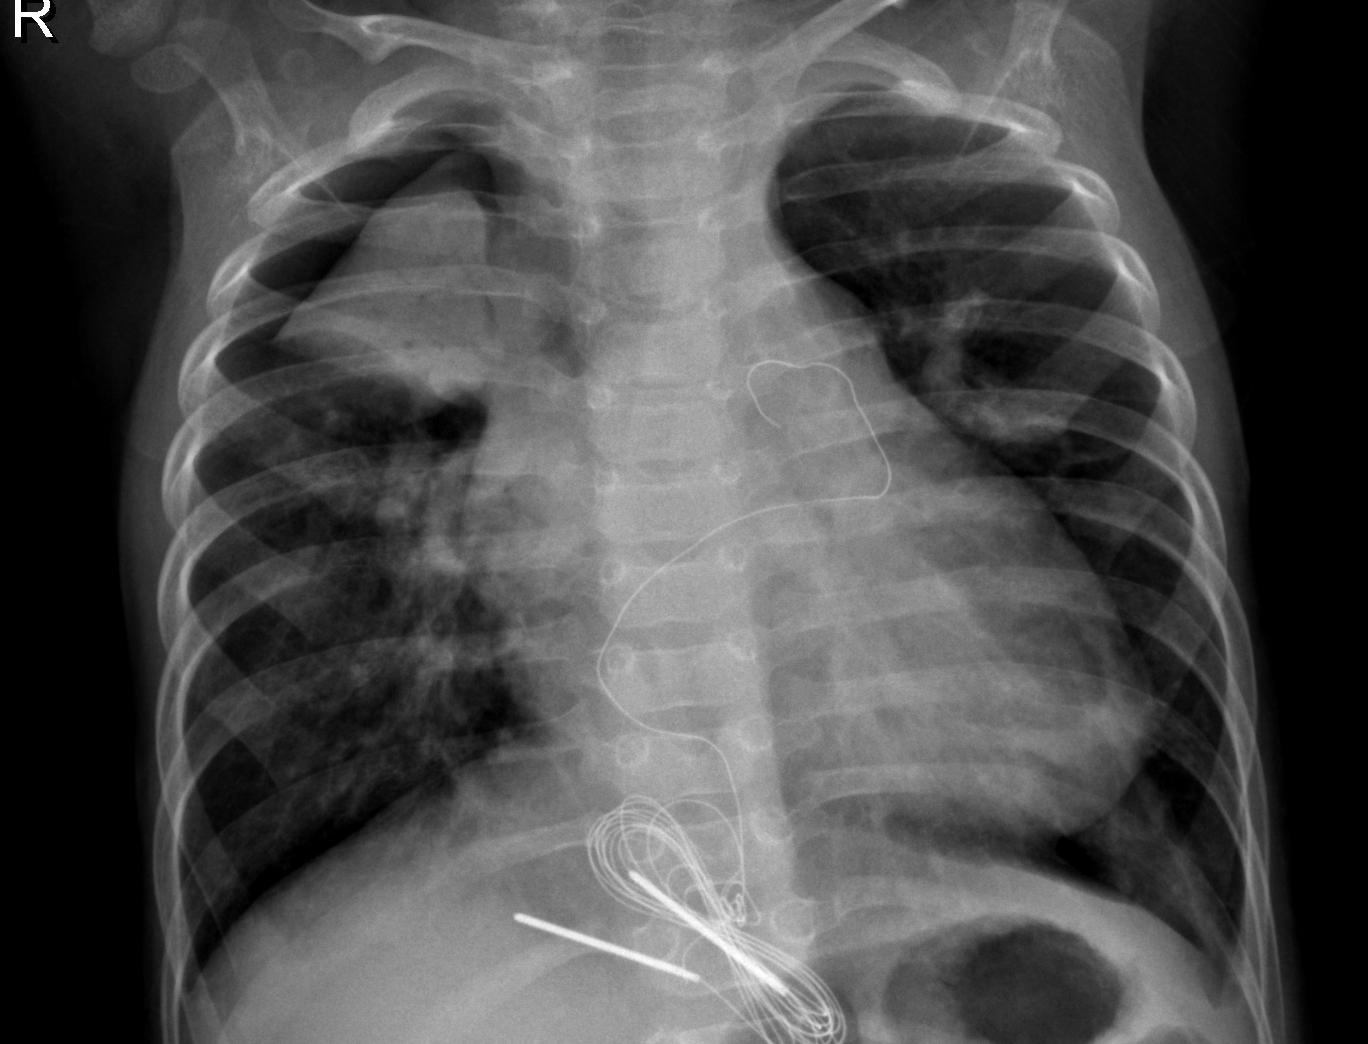
Diagnosis: PNEUMONIA